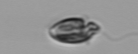
Label: Katodinium_or_Torodinium